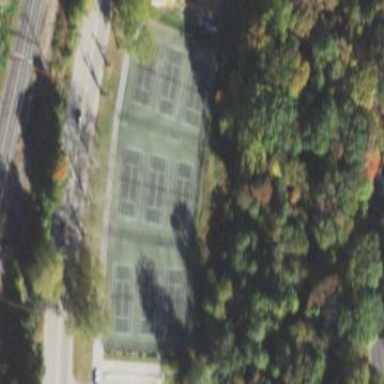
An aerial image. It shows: Tennis court on pitch.